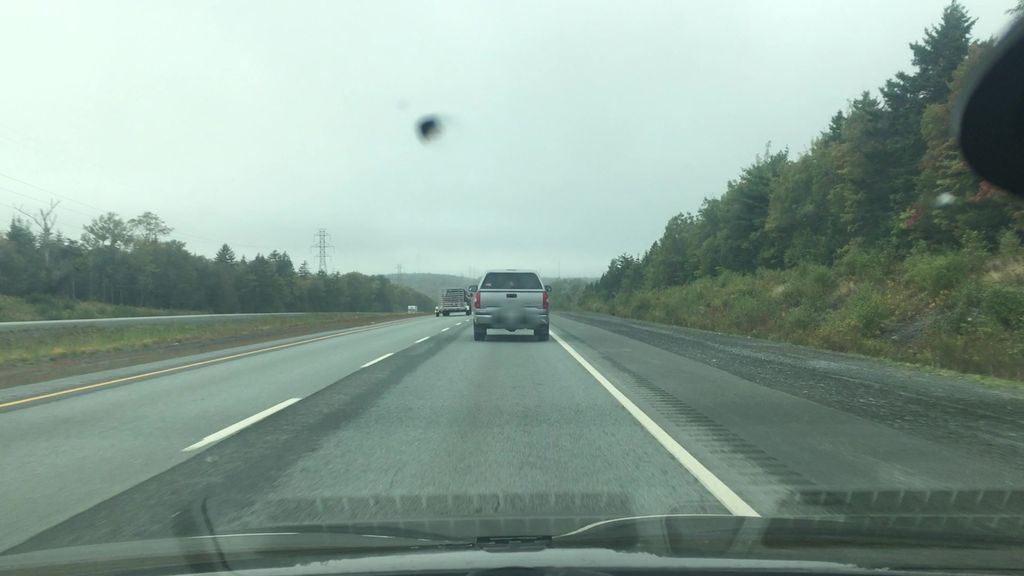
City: halifax